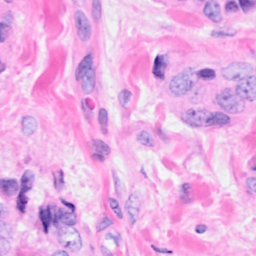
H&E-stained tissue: Breast